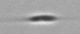
Label: Cylindrotheca_morphotype1